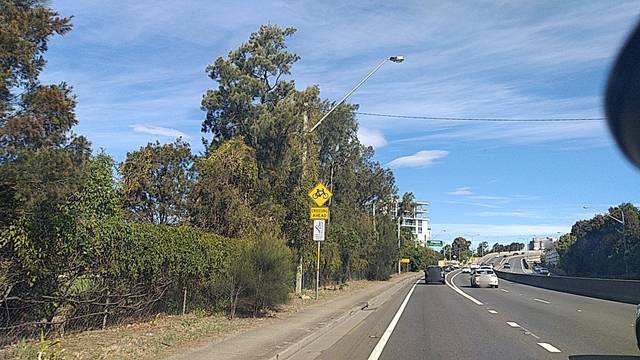
Region: Australia
Coordinates: -33.882, 151.069